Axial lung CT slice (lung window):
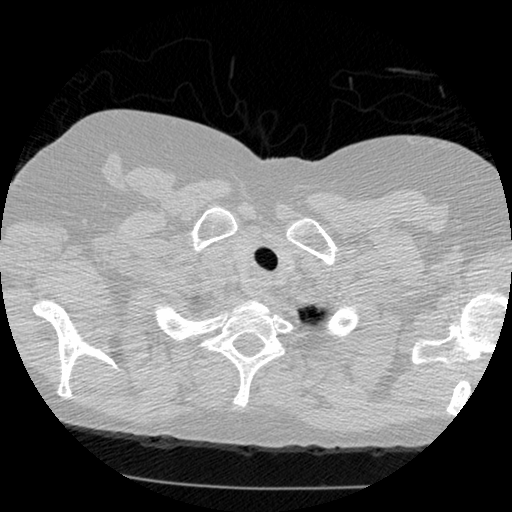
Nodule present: no